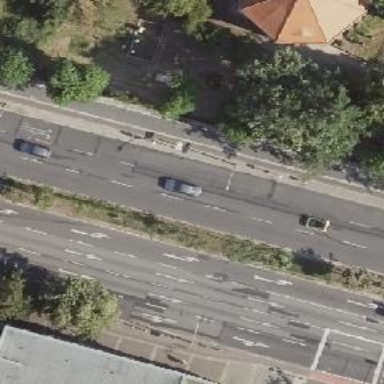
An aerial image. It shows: Asphalt road with primary classification. There is cycle track on the right side.